Field crop: maize
Growth stage: 2
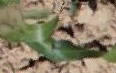
Species: maize